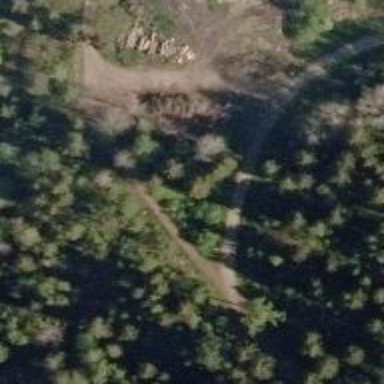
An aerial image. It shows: Well-maintained track road of grade 1.